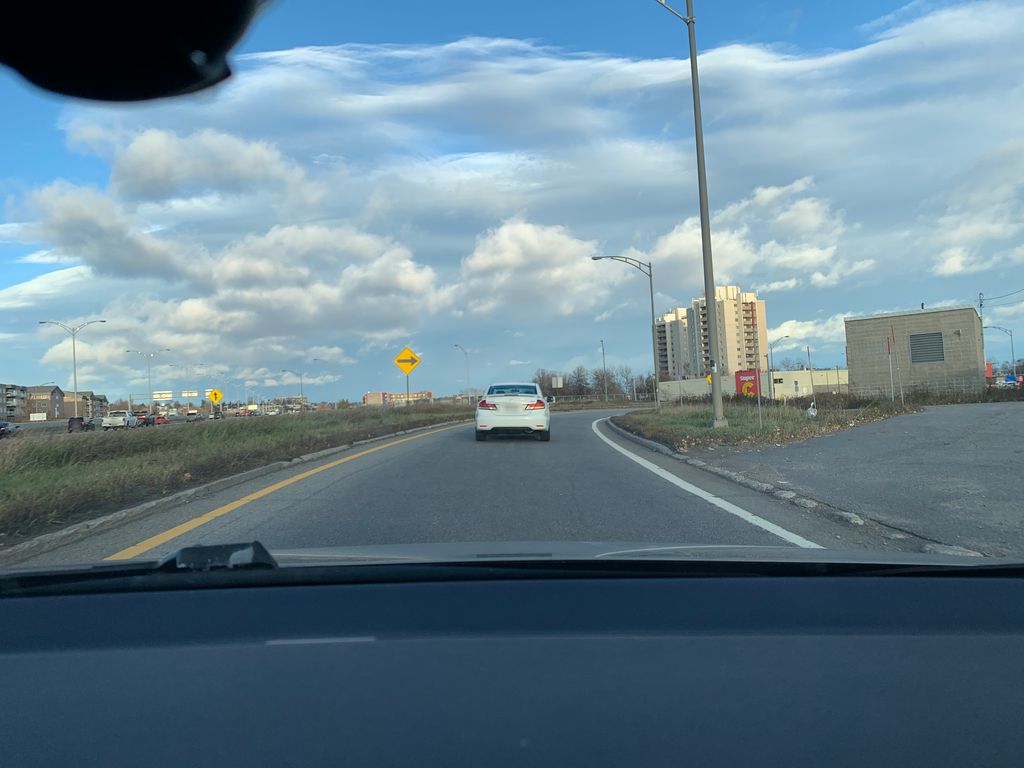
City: quebec_city